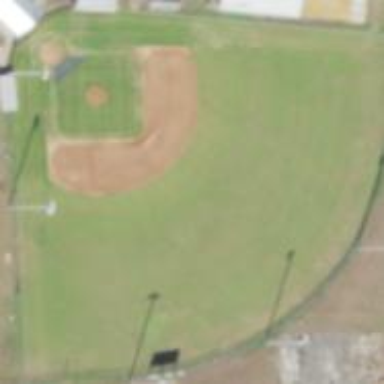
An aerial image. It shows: Baseball pitch for leisure land.